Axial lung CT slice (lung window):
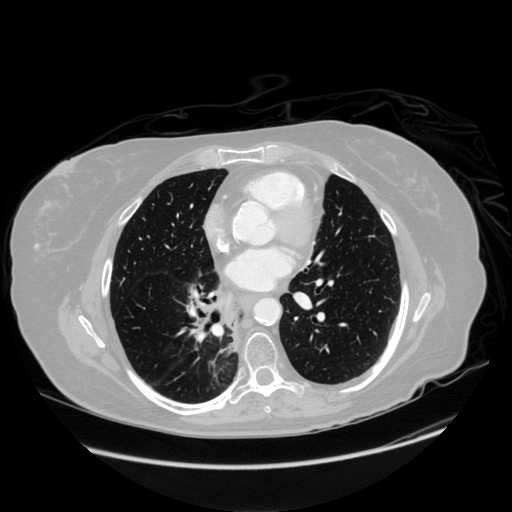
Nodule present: no